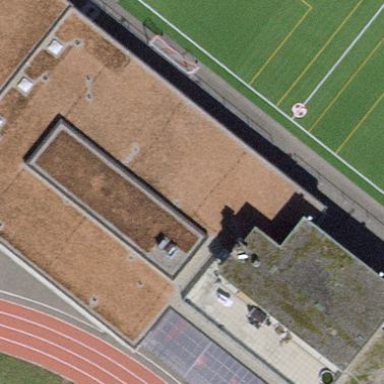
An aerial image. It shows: Sports center building.